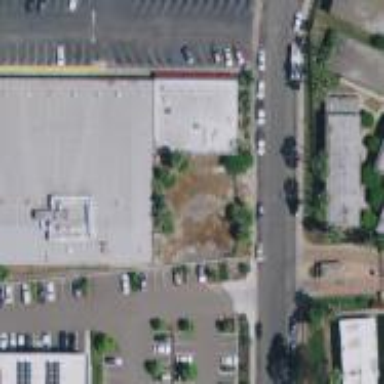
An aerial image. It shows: Commercial building.